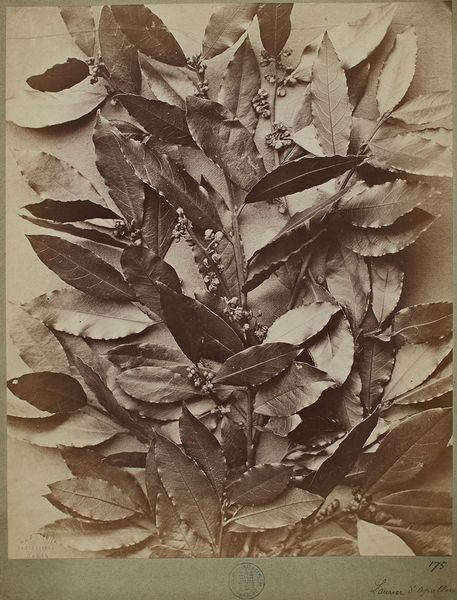
Titel: 175. Laurier d&#x2019;Apollon
Künstler: Constant Alexandre Famin
Standort: Hamburg
Institution: Museum für Kunst und Gewerbe Hamburg
Schlagwörter: baum, blume, strauch, frucht, stillleben, foto, fotografie, photographie, blumenstillleben, lorbeer, photo, karton, albumin, lichtbild, naturfotografie, sachfotografie, bildwerke, angewandte und bildende kunst, hessische systematik, bäume, sträucher, früchte, tierfotografie, naturphotographie, tierphotographie, schwarzweißpositivverfahren, silbersalzverfahren, schwarzweißfotografie, objektstudien, sachphotographie, albuminpapier, früchtestillleben, blumenstück, lorbeerfrüchte